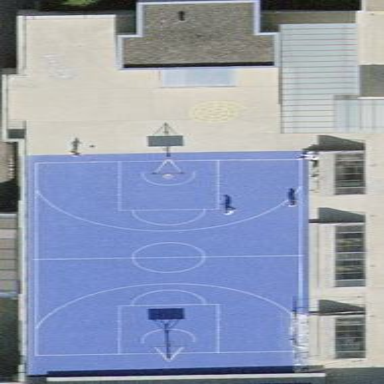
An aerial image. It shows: Building with sports hall used for leisure activities.